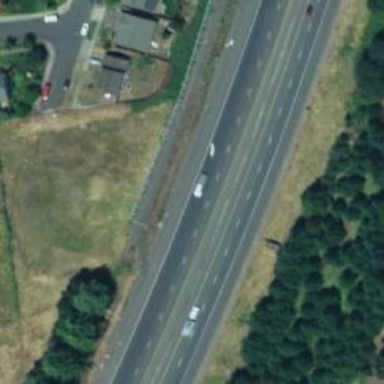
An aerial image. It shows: Asphalt motorway.